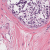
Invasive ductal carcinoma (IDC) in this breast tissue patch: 0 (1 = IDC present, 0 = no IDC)